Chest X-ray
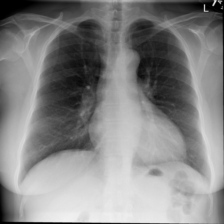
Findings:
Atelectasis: negative
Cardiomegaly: negative
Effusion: negative
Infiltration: negative
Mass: negative
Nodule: negative
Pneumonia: negative
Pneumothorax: negative
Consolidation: negative
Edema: negative
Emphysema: negative
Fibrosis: negative
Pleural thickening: negative
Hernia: negative